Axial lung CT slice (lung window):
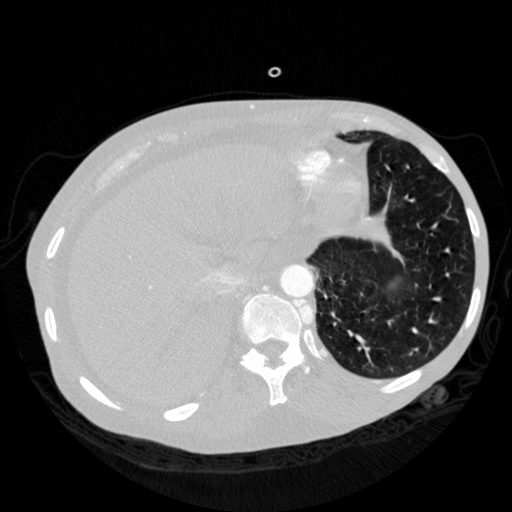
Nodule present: no